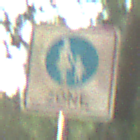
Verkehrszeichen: BeginnFussgaengerzone
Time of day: SunriseSunset
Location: Outdoor (Suburban)
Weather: Clear
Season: NotSpecified
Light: Natural